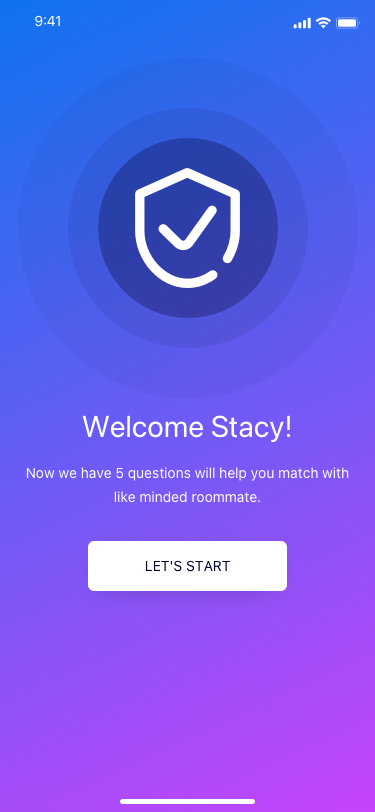
Text in this UI design:
Welcome Stacy!
Now we have 5 questions will help you match with like minded roommate.